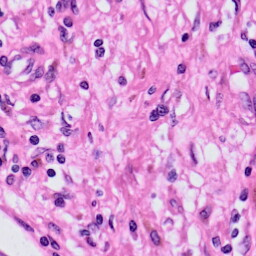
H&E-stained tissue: Skin